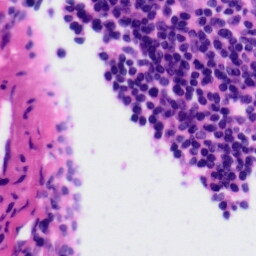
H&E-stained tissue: Tonsil